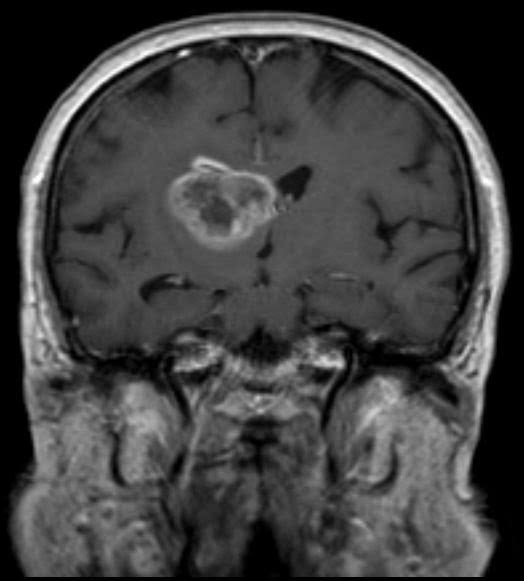
Label: glioma